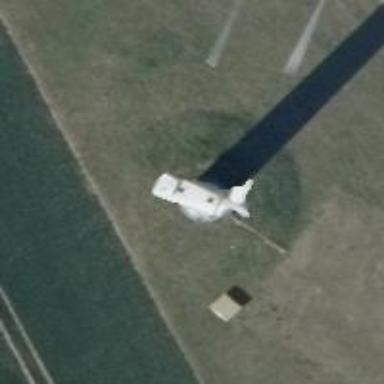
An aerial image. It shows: Wind turbine generator that utilizes wind as its source for generating electricity. It is of the horizontal axis type.